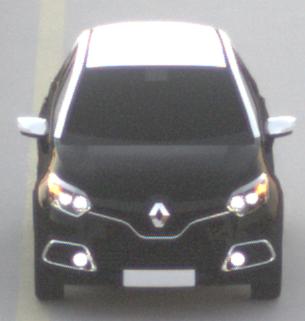
Make: Renault
Model: Captur ENERGY TCe 90
Detailed model: Captur (I)
Model produced from: 2013/06
Model produced until: 2015/05
Doors: 5
Color: black
Road condition: dry road
Daytime: sunrise or sunset
Contrast: low contrast